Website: apple
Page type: customer-info-address
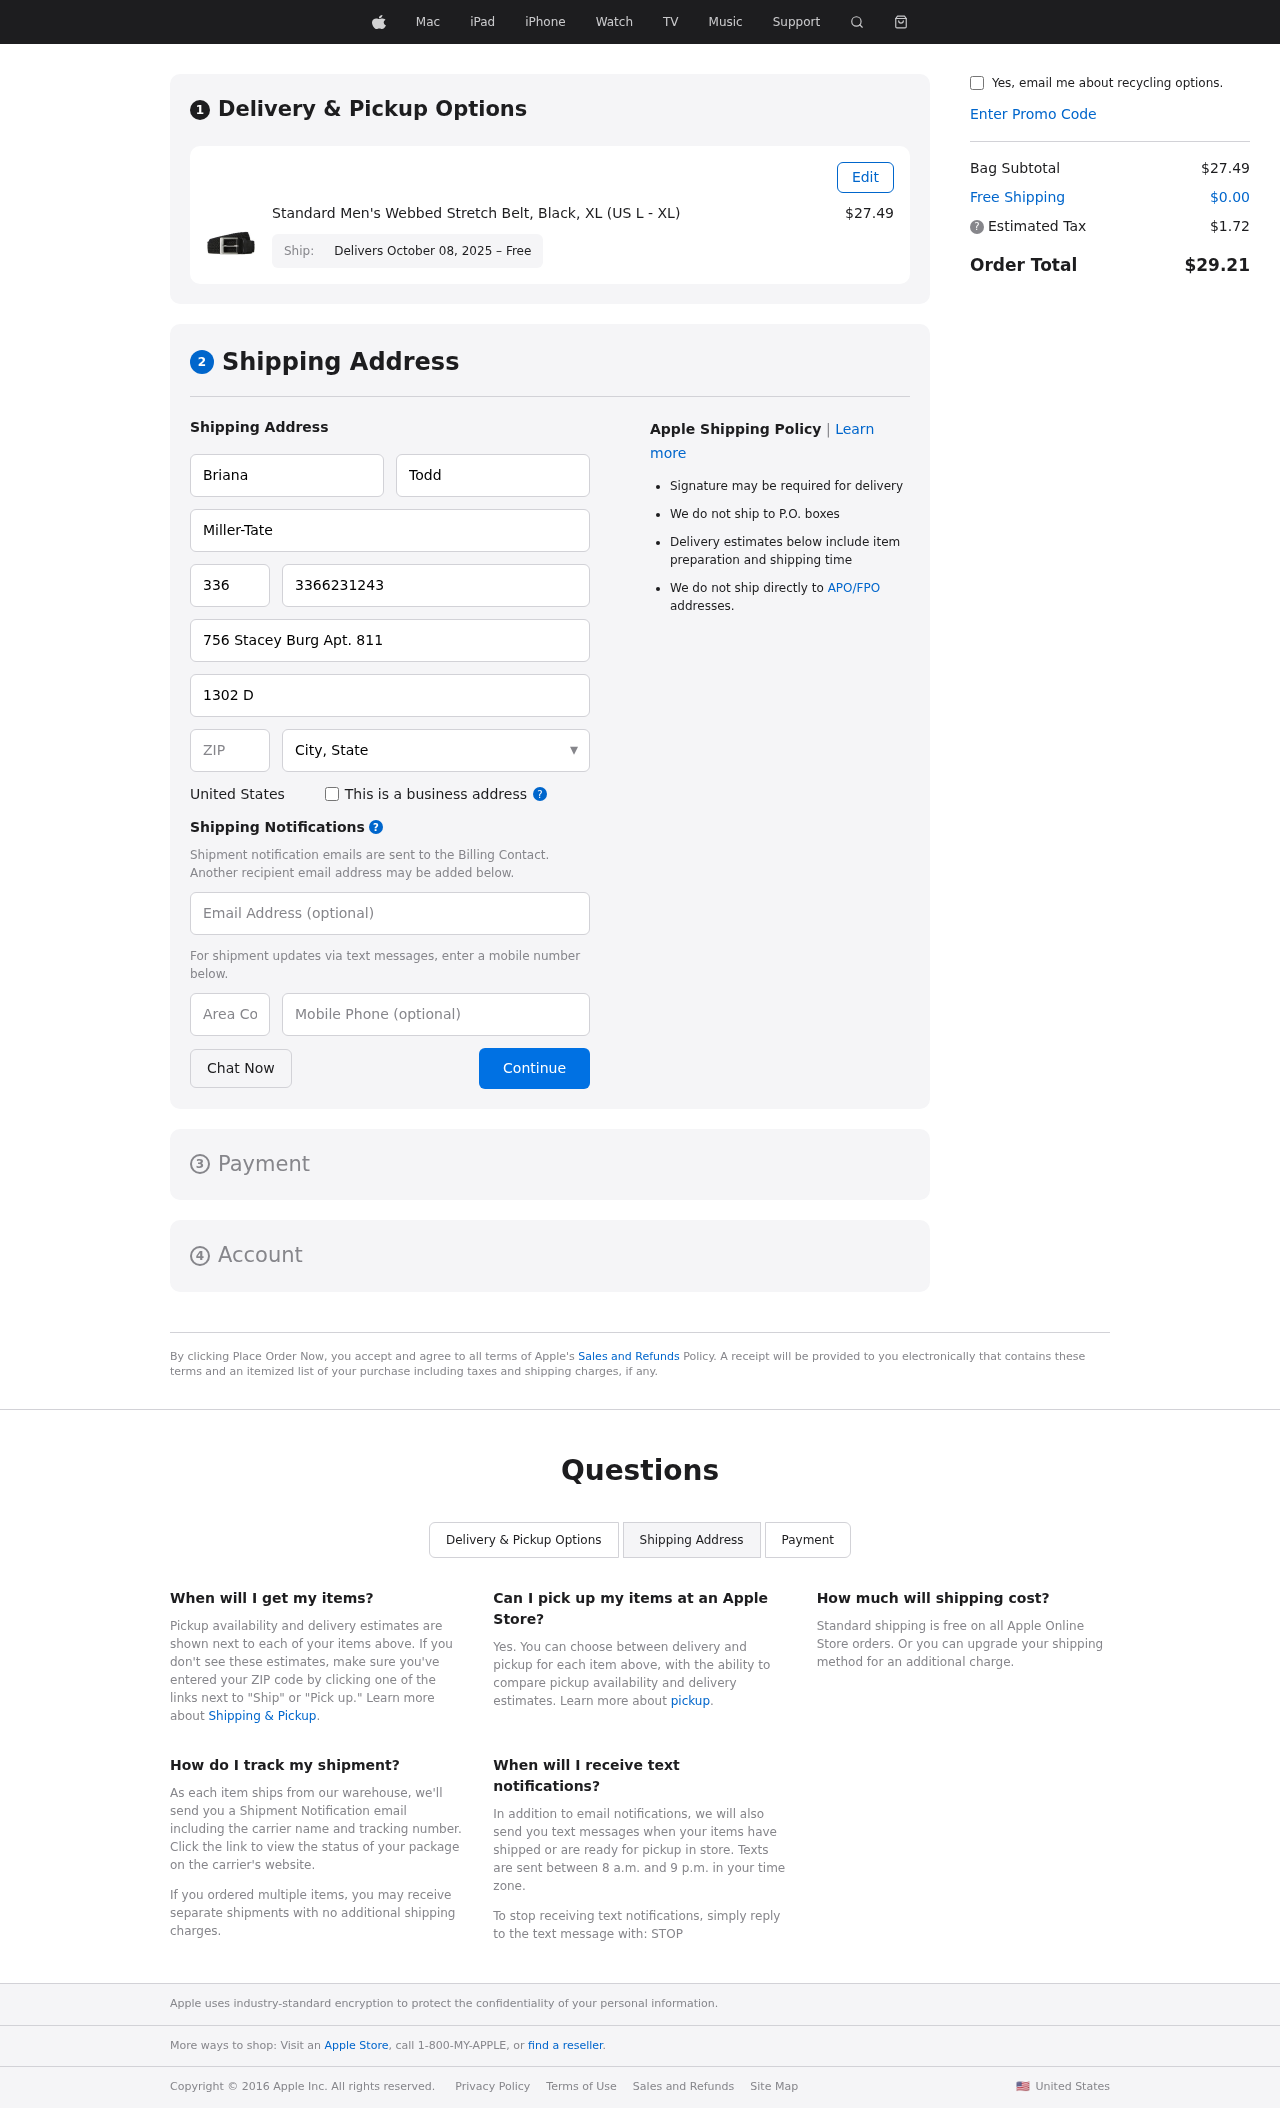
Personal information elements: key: PII_CITY_STATE
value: East Monica, GU
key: PII_COMPANY
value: Miller-Tate
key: PII_COUNTRY
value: United States
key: PII_EMAIL
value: briana_todd@gmail.com
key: PII_FIRSTNAME
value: Briana
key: PII_LASTNAME
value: Todd
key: PII_PHONE
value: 3366231243
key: PII_PHONE_AREA
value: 336
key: PII_POSTCODE
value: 35480
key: PII_STREET
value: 756 Stacey Burg Apt. 811
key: PII_STREET2
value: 1302 David Turnpike Suite 899
Product elements: key: PRODUCT1_NAME
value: Standard Men's Webbed Stretch Belt, Black, XL (US L - XL)
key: PRODUCT1_PRICE
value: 27.49
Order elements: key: ORDER_DELIVERY_DATE
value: Delivers October 08, 2025 – Free
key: ORDER_SUBTOTAL
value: $27.49
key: ORDER_SHIPPING_COST
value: $0.00
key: ORDER_TAX
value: $1.72
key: ORDER_TOTAL
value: $29.21